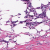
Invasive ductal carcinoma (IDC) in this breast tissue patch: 0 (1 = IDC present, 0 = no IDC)